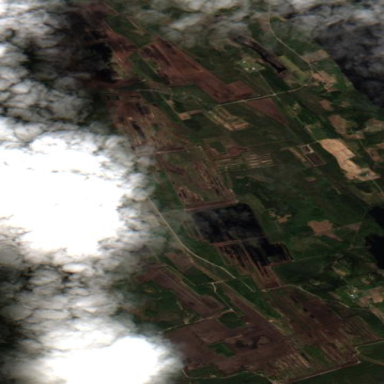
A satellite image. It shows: Bog wetland area.